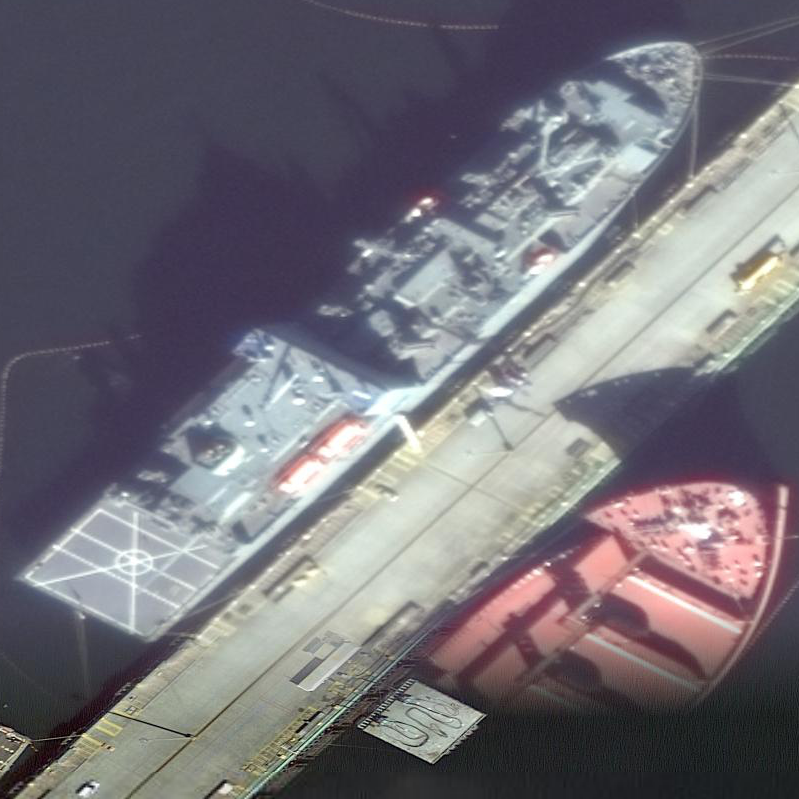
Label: Crane_ship